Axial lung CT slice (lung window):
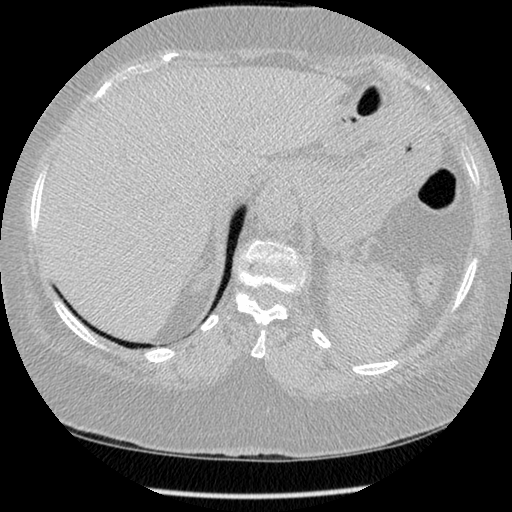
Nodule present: no